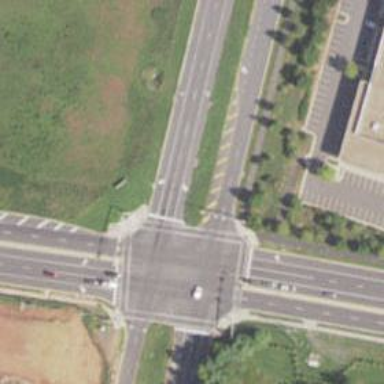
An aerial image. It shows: Footway crossing with line markings.